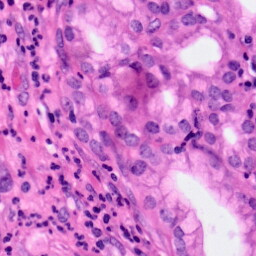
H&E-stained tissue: Pancreatic